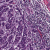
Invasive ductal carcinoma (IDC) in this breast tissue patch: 0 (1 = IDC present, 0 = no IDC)